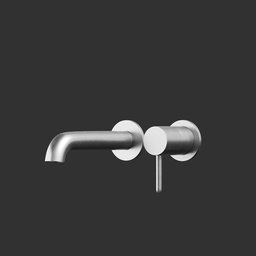
Label: appliances